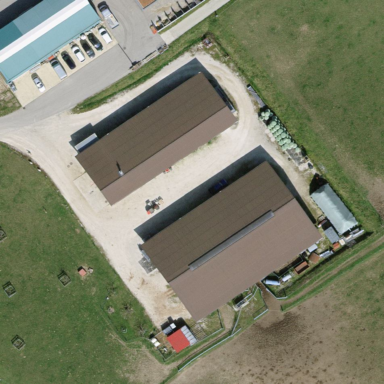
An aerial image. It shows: Farmyard area.